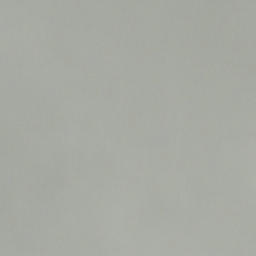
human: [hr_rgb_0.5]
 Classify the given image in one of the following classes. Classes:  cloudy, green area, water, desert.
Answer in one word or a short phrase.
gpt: cloudy